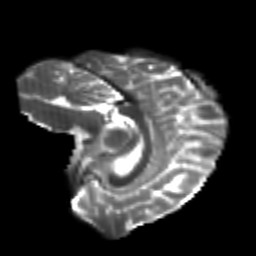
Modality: T2w
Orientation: sagittal
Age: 22
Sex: female
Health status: healthy
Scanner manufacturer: philips
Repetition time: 7.384 s
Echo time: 0.08599 s